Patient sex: F
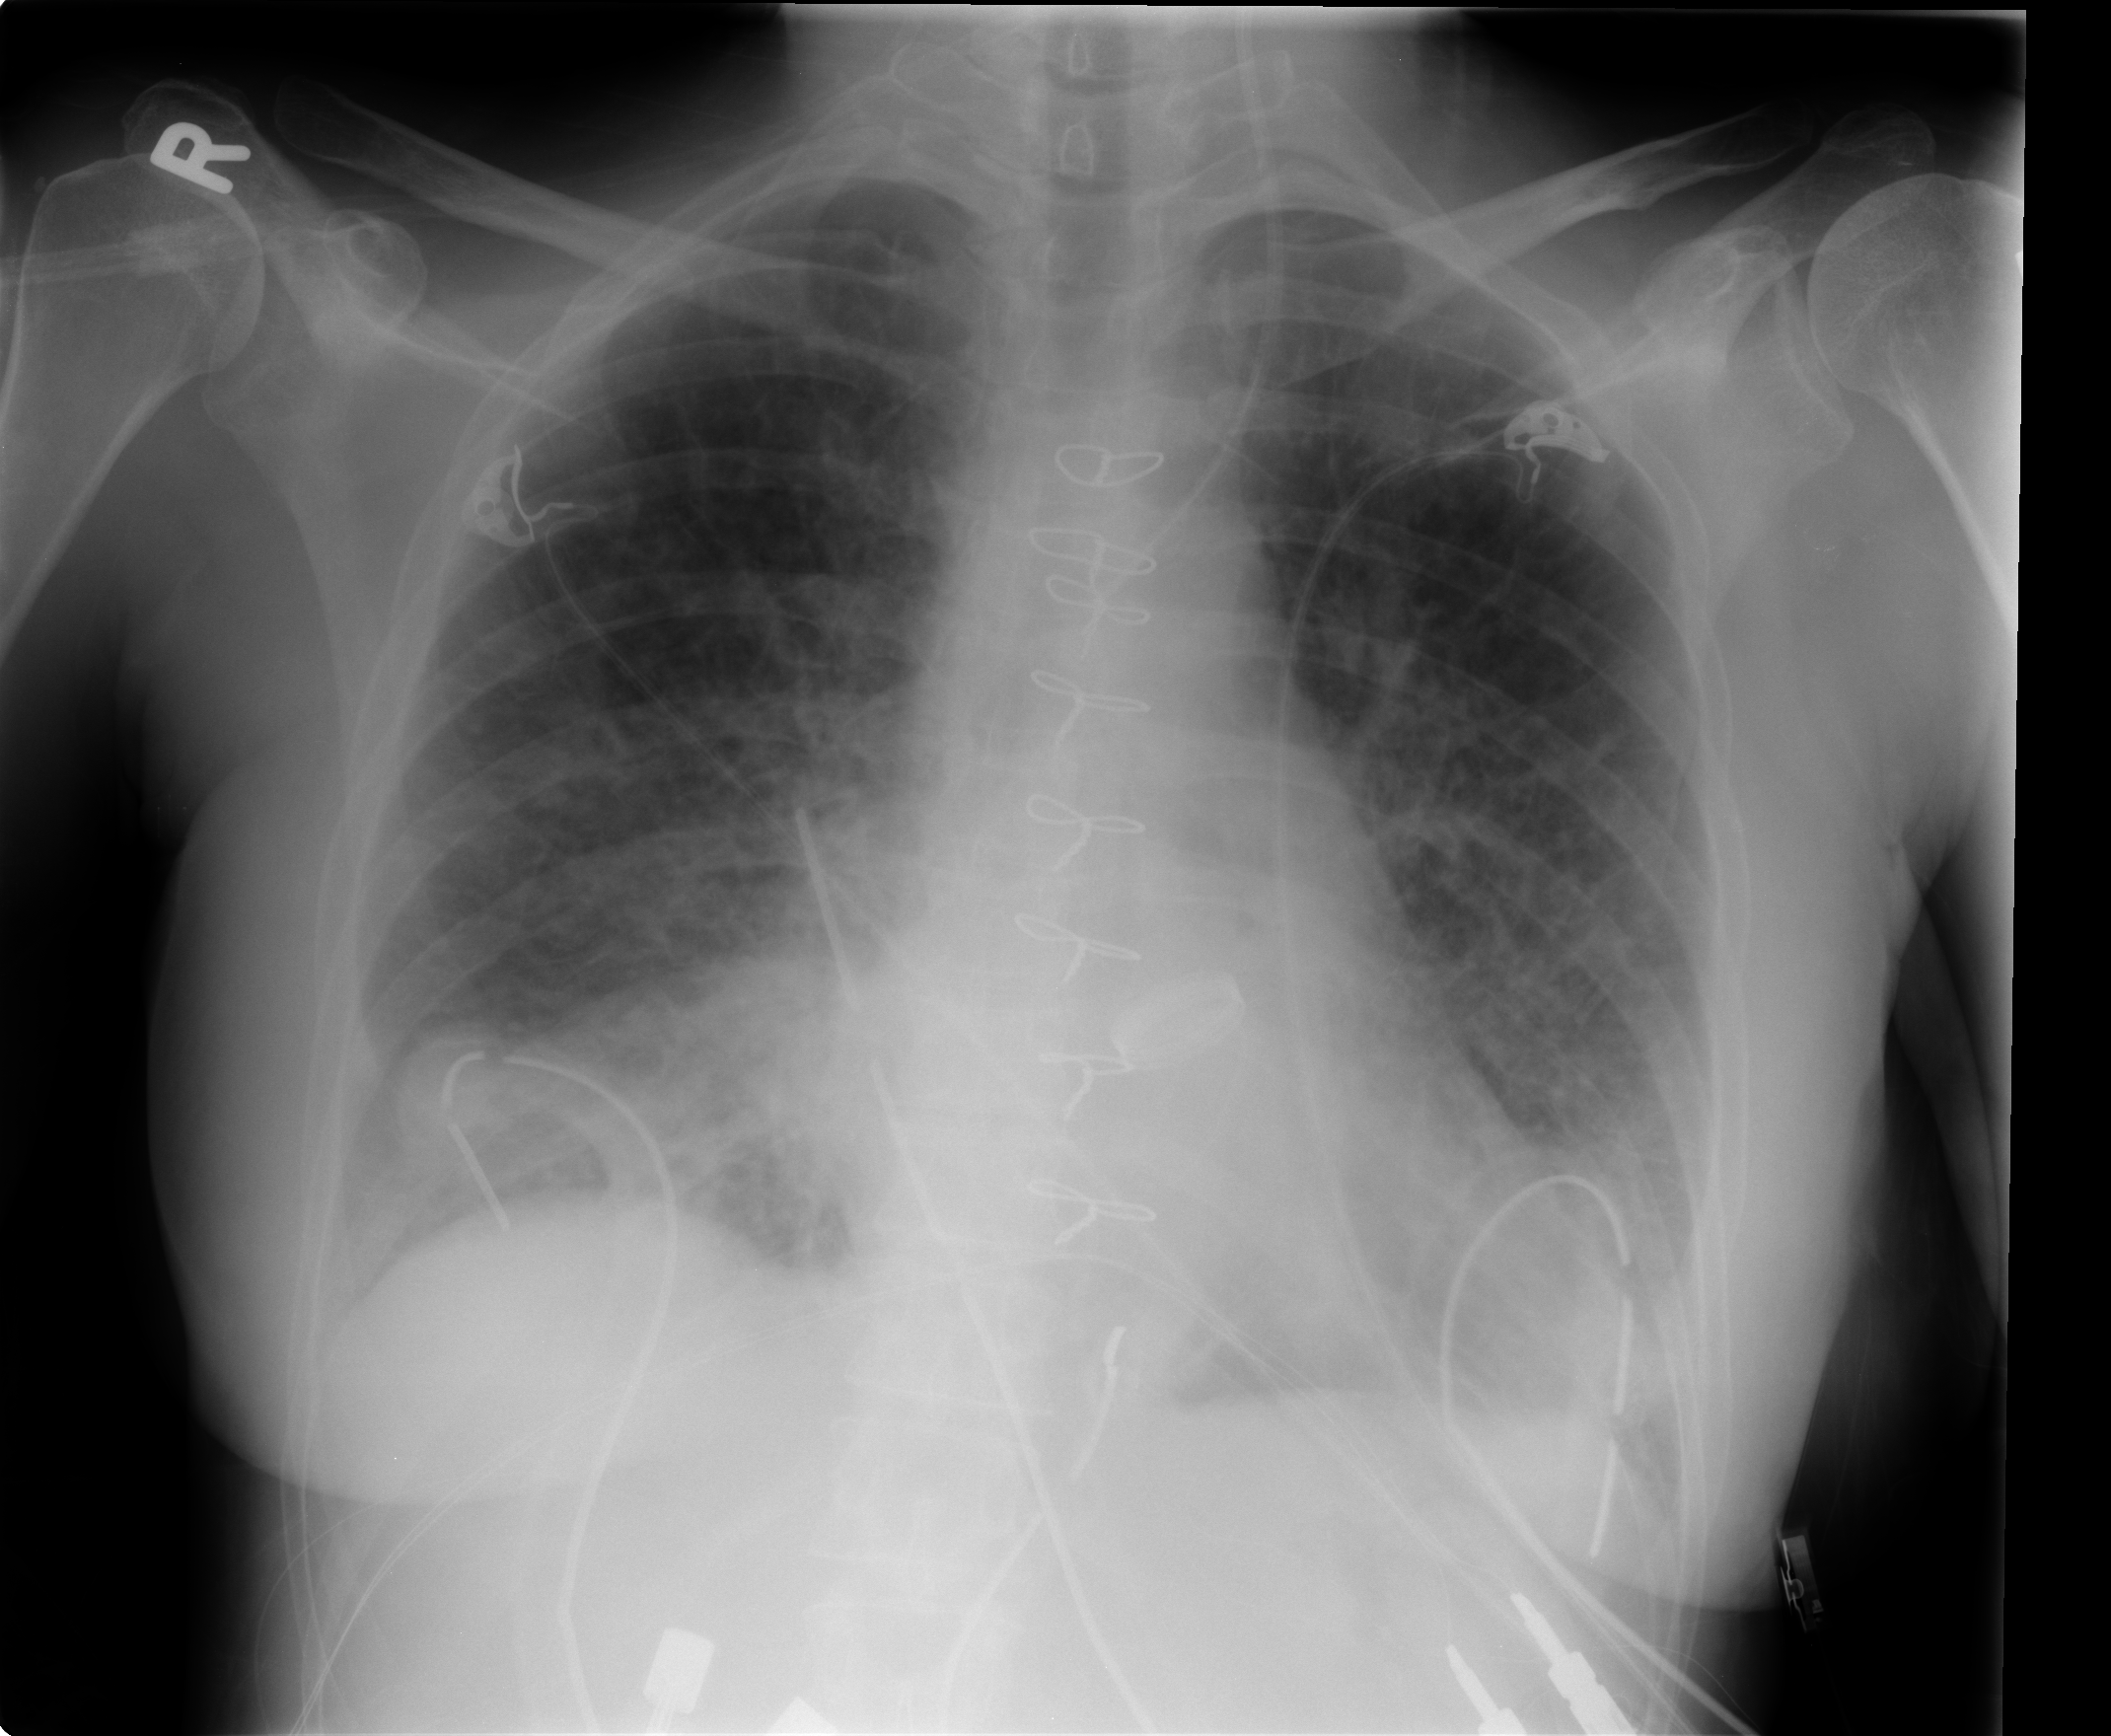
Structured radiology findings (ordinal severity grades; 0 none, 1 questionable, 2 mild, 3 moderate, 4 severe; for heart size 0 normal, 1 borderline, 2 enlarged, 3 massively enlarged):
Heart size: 0
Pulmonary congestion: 3
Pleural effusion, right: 1
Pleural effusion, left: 2
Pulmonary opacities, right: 2
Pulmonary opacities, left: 2
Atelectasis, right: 2
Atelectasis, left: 1